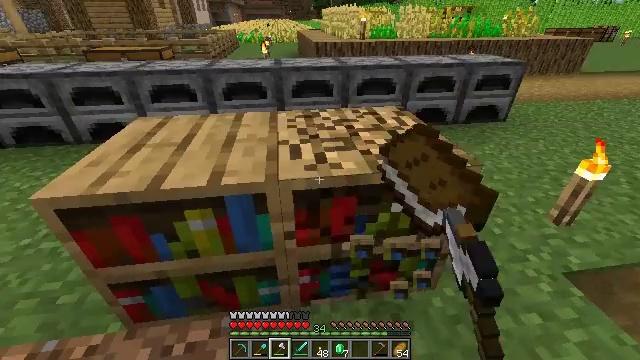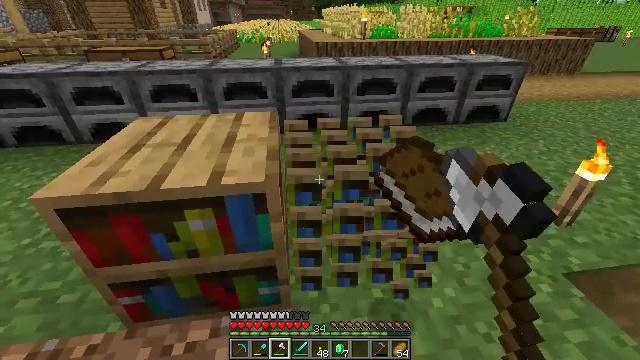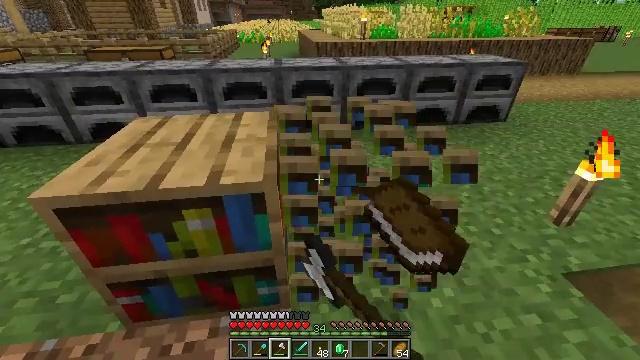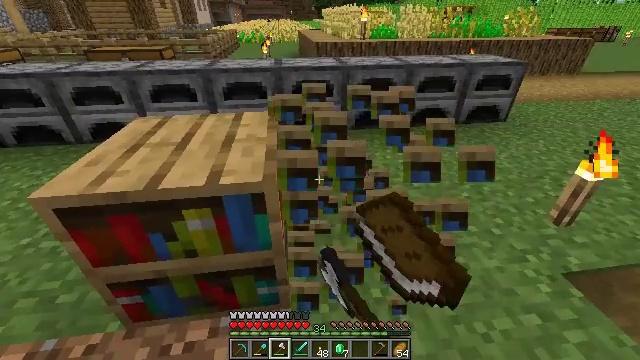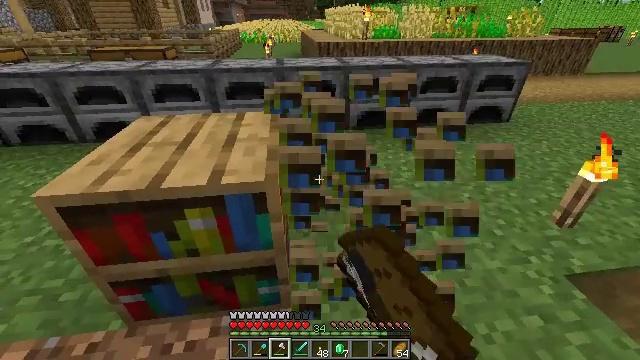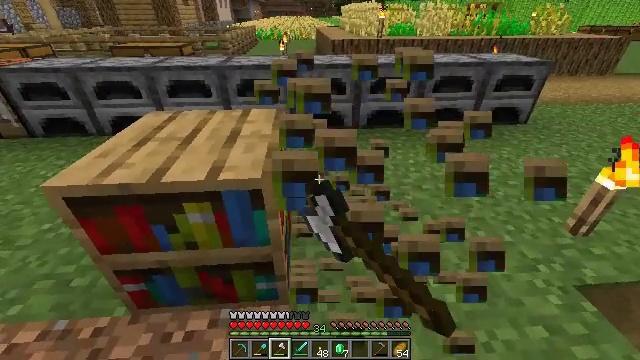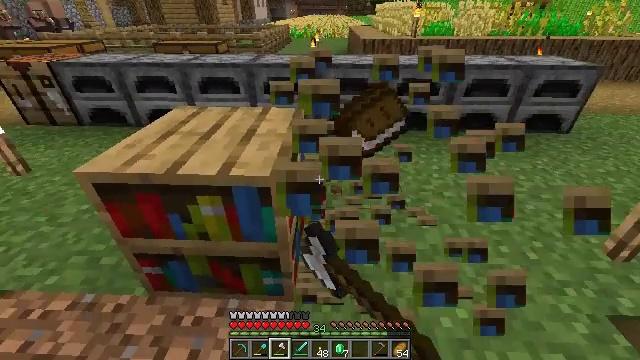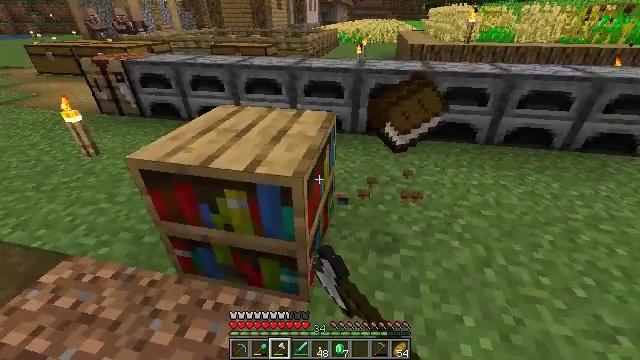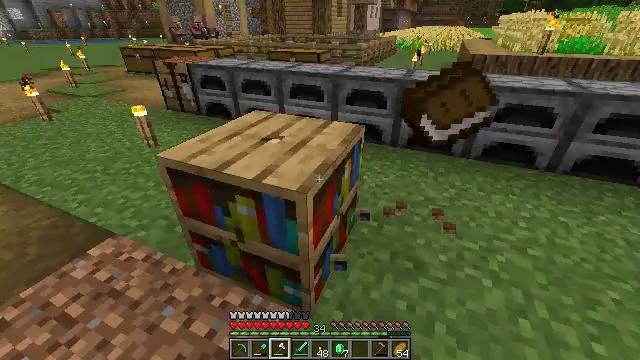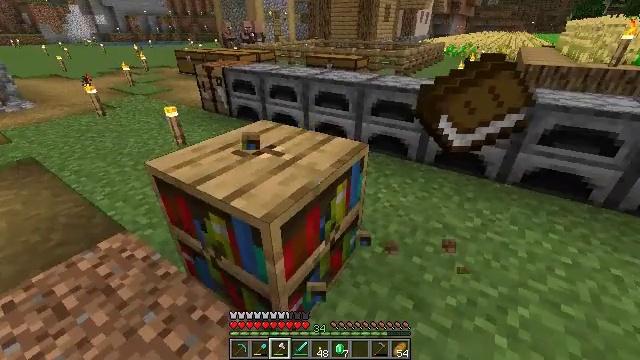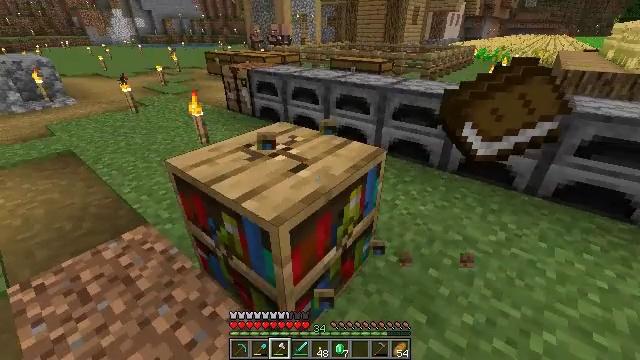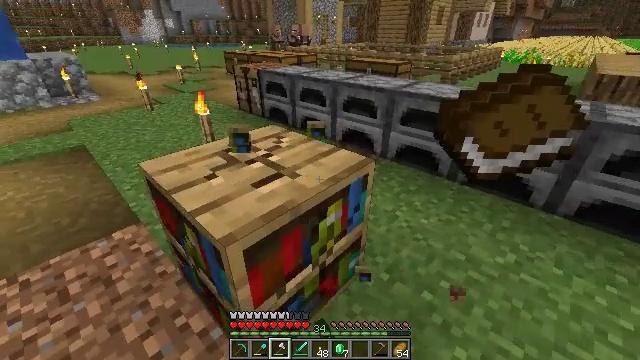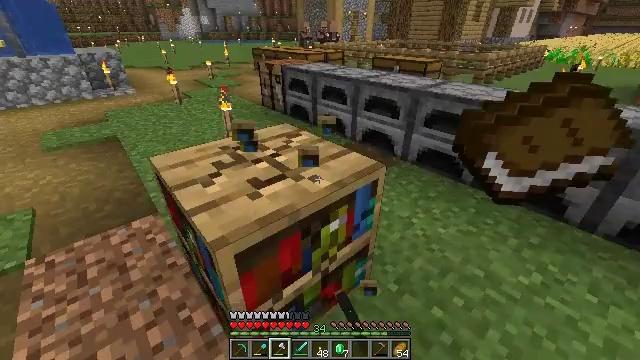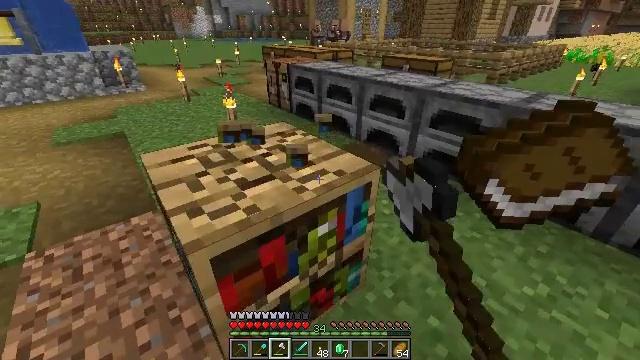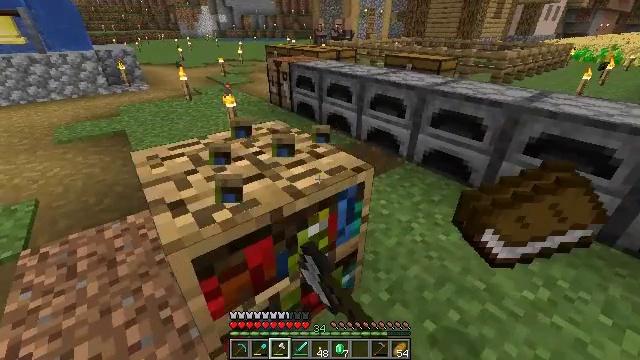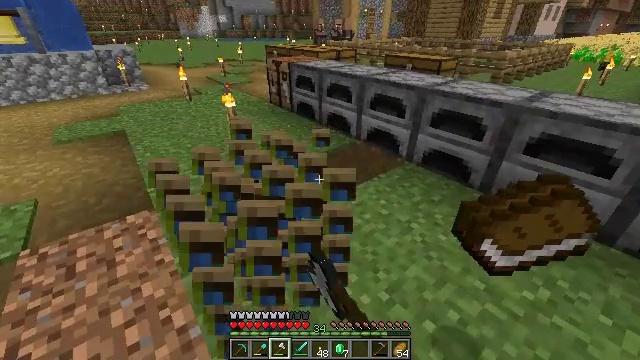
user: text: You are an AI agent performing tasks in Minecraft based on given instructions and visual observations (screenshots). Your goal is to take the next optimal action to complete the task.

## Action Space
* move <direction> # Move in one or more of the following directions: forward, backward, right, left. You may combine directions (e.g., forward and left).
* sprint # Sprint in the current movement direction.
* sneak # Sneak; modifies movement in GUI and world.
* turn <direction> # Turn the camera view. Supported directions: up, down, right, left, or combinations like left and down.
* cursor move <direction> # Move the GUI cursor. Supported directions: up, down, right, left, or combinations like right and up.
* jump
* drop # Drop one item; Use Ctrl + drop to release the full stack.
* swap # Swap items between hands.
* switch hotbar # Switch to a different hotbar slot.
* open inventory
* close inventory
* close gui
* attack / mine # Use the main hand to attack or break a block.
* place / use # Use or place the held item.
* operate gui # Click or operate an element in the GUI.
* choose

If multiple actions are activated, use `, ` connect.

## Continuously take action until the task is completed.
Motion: motion action
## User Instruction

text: Destroy the bookshelf.
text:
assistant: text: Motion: attack / mine
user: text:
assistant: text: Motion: attack / mine
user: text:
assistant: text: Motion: attack / mine
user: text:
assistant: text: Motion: attack / mine
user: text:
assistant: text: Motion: move right, turn left, attack / mine
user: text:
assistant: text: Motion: move right, turn left, attack / mine
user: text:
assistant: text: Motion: move forward and move right, turn left, attack / mine
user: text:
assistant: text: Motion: move forward and move right, turn left and up, attack / mine
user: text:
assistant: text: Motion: move forward and move right, turn left, attack / mine
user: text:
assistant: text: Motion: move forward and move right, turn left, attack / mine
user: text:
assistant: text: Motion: move forward and move right, turn left, attack / mine
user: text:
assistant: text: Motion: turn left, attack / mine
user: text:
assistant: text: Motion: turn left, attack / mine
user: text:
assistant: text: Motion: attack / mine
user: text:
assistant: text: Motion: attack / mine
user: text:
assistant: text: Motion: attack / mine
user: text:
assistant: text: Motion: attack / mine
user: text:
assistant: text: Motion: turn left, attack / mine
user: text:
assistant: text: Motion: attack / mine
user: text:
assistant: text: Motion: attack / mine